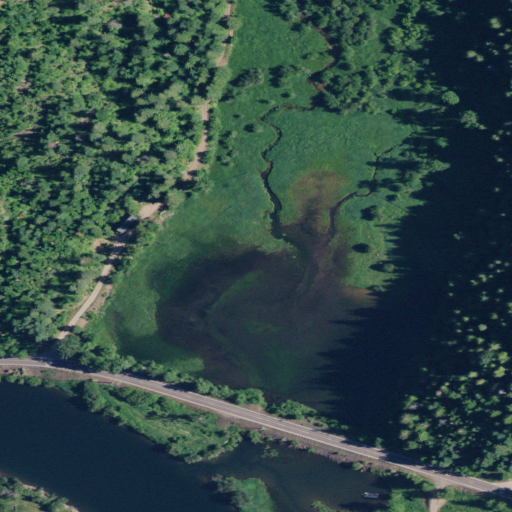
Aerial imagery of plain(s) in Idaho named Hnmiłn Meadow containing evergreen forest, herbaceous wetlands, open water, woody wetlands, open development, deciduous forest, shrub, and low intensity development